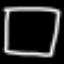
Label: square